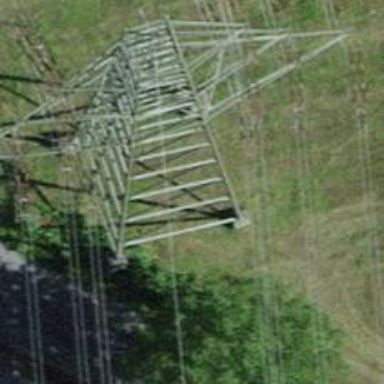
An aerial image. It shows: Power tower.